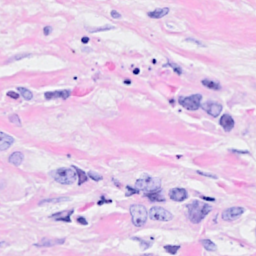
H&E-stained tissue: Breast